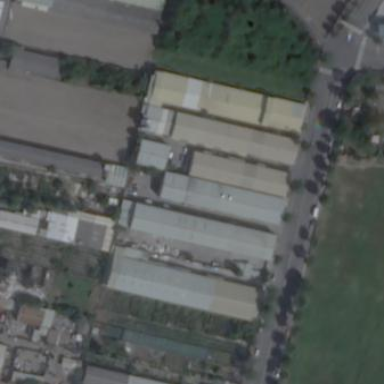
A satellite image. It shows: Industrial area.